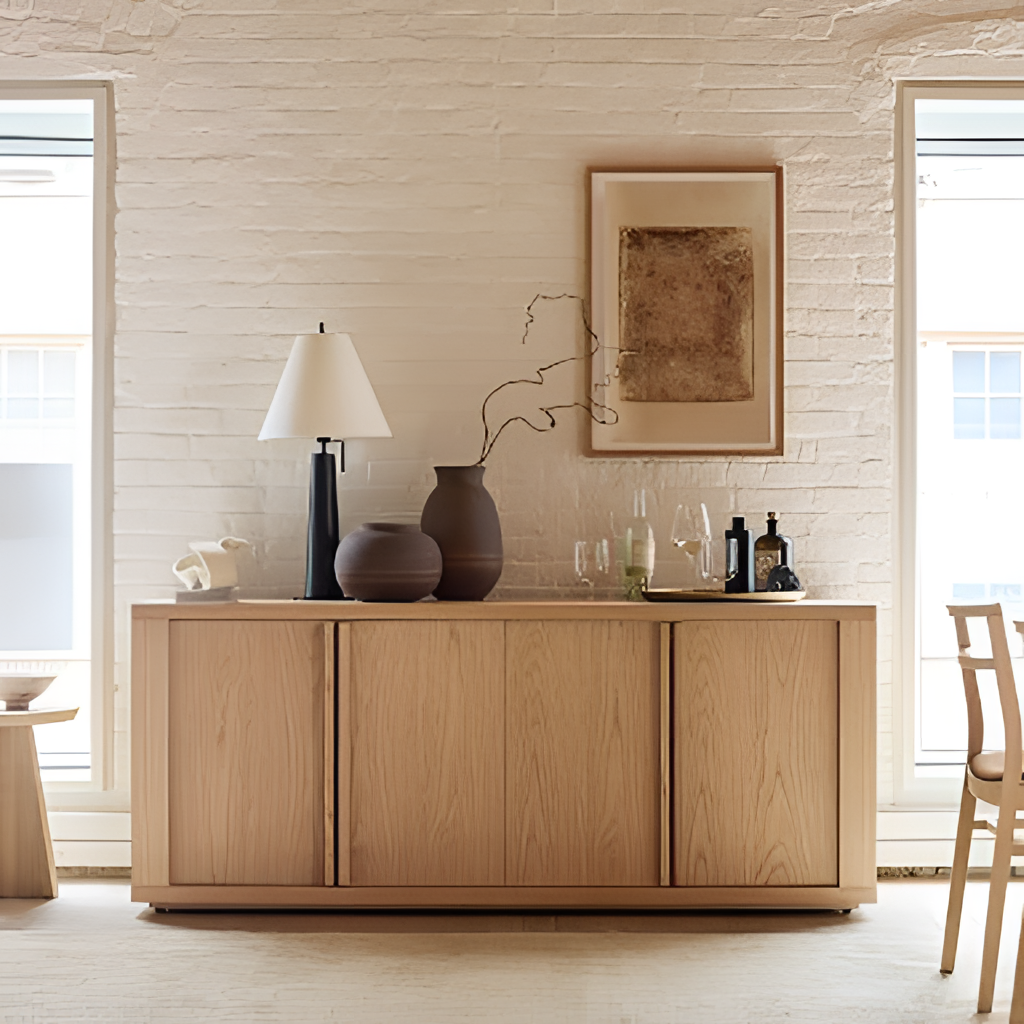
wood sideboard, living room, minimalist, tile flooring, with smooth pattern, white brick wallpaper, with solid pattern